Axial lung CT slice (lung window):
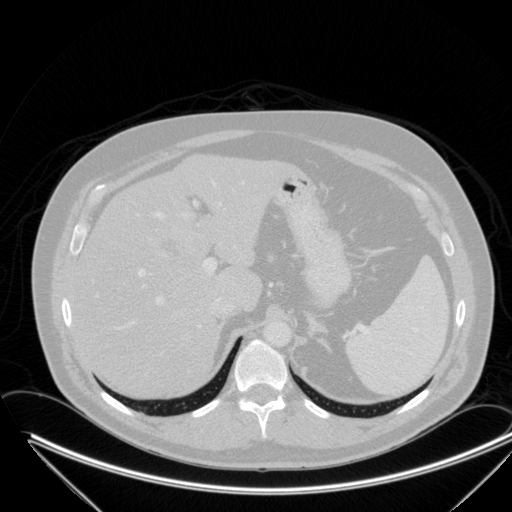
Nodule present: no